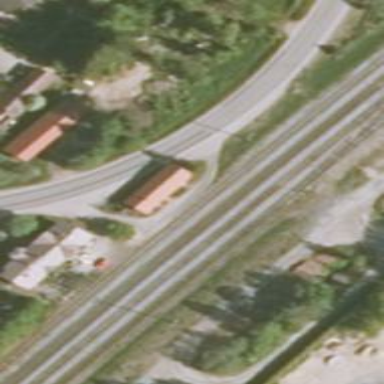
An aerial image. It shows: Railway yard.